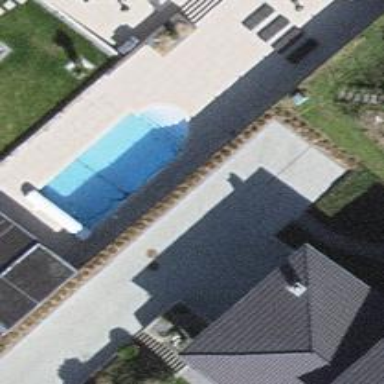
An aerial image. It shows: Outdoor swimming pool on leisure land.